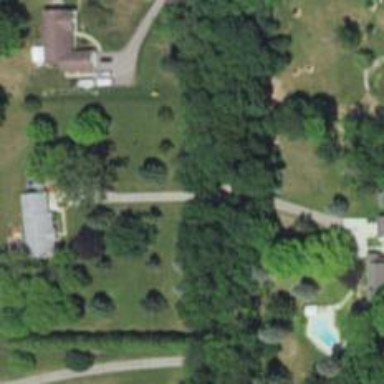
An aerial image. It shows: Driveway.